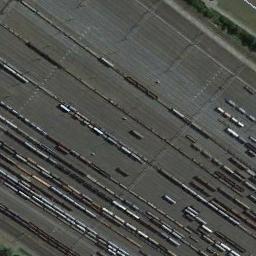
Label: railway